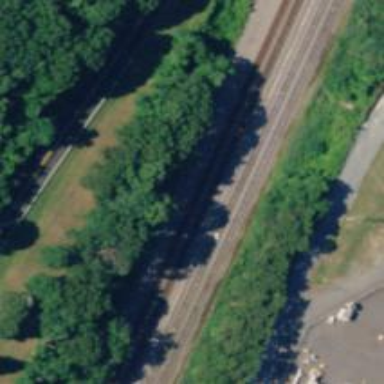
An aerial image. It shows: Railway track.